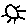
Label: sun